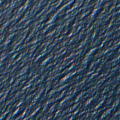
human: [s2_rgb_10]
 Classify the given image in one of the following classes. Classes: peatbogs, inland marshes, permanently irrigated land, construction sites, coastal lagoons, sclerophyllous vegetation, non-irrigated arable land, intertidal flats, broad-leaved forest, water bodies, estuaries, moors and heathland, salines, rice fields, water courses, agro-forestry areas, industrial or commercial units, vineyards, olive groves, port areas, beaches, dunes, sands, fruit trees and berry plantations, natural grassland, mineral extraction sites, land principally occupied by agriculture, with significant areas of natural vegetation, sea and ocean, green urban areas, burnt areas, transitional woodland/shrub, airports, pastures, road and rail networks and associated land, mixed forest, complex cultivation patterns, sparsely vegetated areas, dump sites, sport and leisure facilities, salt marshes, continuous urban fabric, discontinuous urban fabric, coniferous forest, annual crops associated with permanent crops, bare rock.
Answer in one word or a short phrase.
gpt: sea and ocean